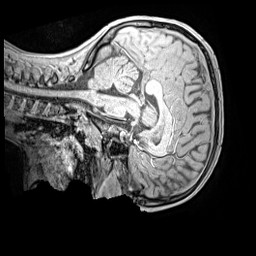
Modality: MP2RAGE
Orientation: sagittal
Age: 11
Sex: male
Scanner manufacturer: siemens
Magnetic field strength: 3 T
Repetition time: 4 s
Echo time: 0.00299 s